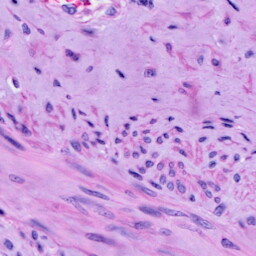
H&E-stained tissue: Cervix